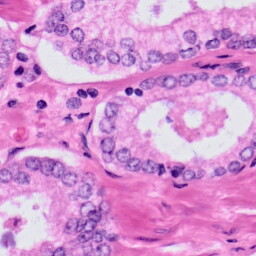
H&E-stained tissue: Prostate